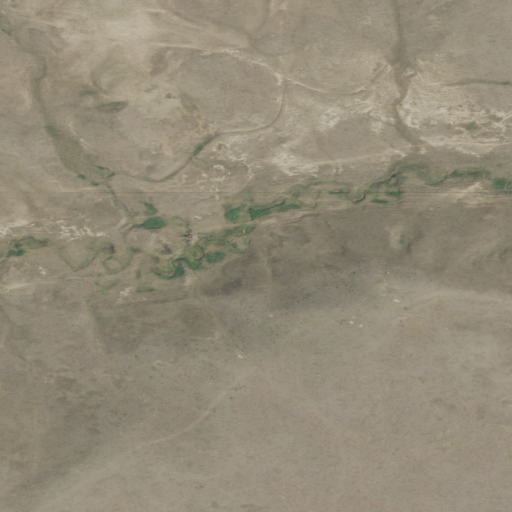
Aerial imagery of valley in Montana named Harry Coulee containing grassland and shrub